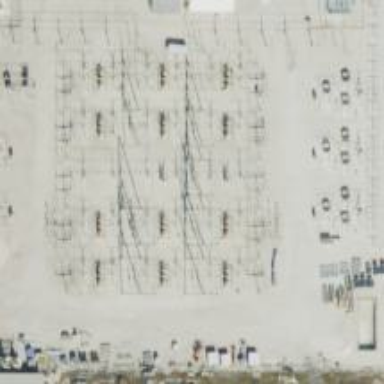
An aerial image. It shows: Switch used for power control.